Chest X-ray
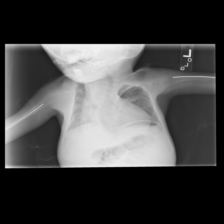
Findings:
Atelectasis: negative
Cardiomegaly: negative
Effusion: negative
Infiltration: negative
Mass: negative
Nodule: negative
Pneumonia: negative
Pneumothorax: negative
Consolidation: negative
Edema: negative
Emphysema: negative
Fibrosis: negative
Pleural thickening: negative
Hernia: negative